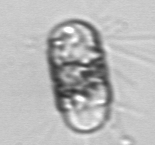
Label: Corethron_hystrix